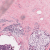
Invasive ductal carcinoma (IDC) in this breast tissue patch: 0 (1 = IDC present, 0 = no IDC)